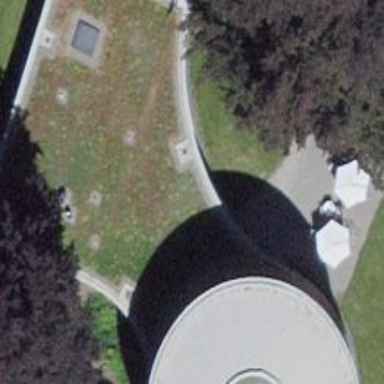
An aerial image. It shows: Museum with flat roof.